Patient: sex F, age 57
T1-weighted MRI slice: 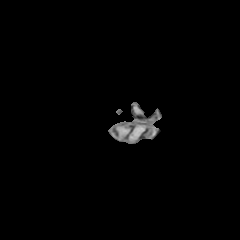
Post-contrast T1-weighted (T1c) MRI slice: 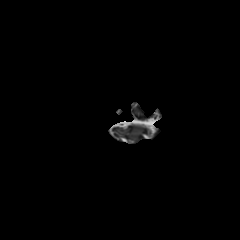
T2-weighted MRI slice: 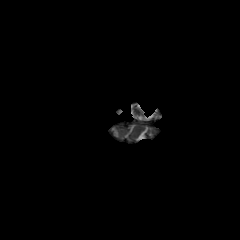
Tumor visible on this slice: no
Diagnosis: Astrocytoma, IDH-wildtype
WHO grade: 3